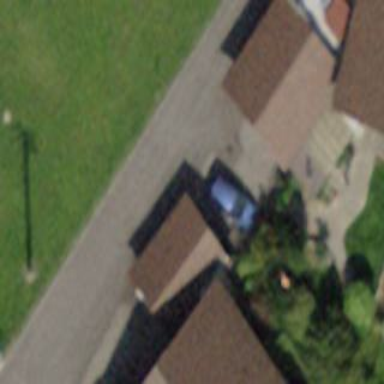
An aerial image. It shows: View of roof of building.